Field crop: maize
Growth stage: 2
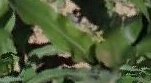
Species: maize